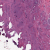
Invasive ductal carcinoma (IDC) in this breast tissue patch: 0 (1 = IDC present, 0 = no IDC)